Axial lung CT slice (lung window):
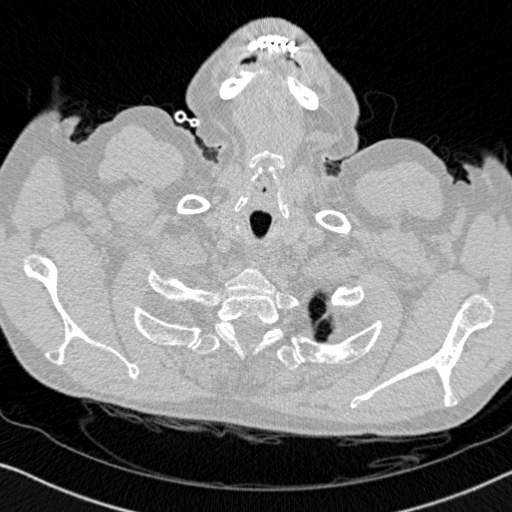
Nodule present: no